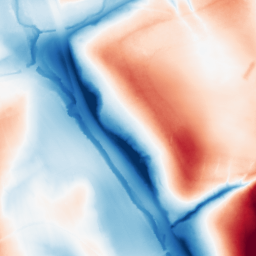
Category: classical
Decomposition family: gaussian_anisotropic
Decomposition parameters: sigma_x: 50
sigma_y: 5
Upsampling method: sinc_hamming
Upsampling parameters: scale: 2
kernel_size: 16
Upsampling scale: 2